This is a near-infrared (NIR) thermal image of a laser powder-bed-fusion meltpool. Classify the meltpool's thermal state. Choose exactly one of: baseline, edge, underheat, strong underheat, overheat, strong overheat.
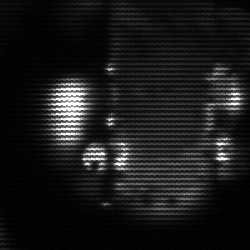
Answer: strong underheat